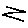
Label: zigzag